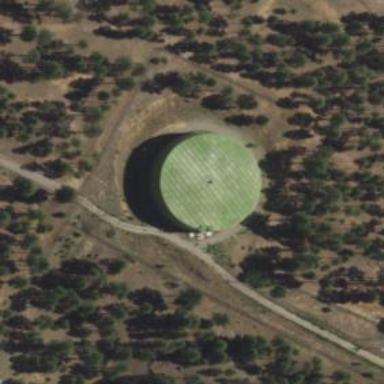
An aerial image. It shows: Building housing man-made water storage tank.